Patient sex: F
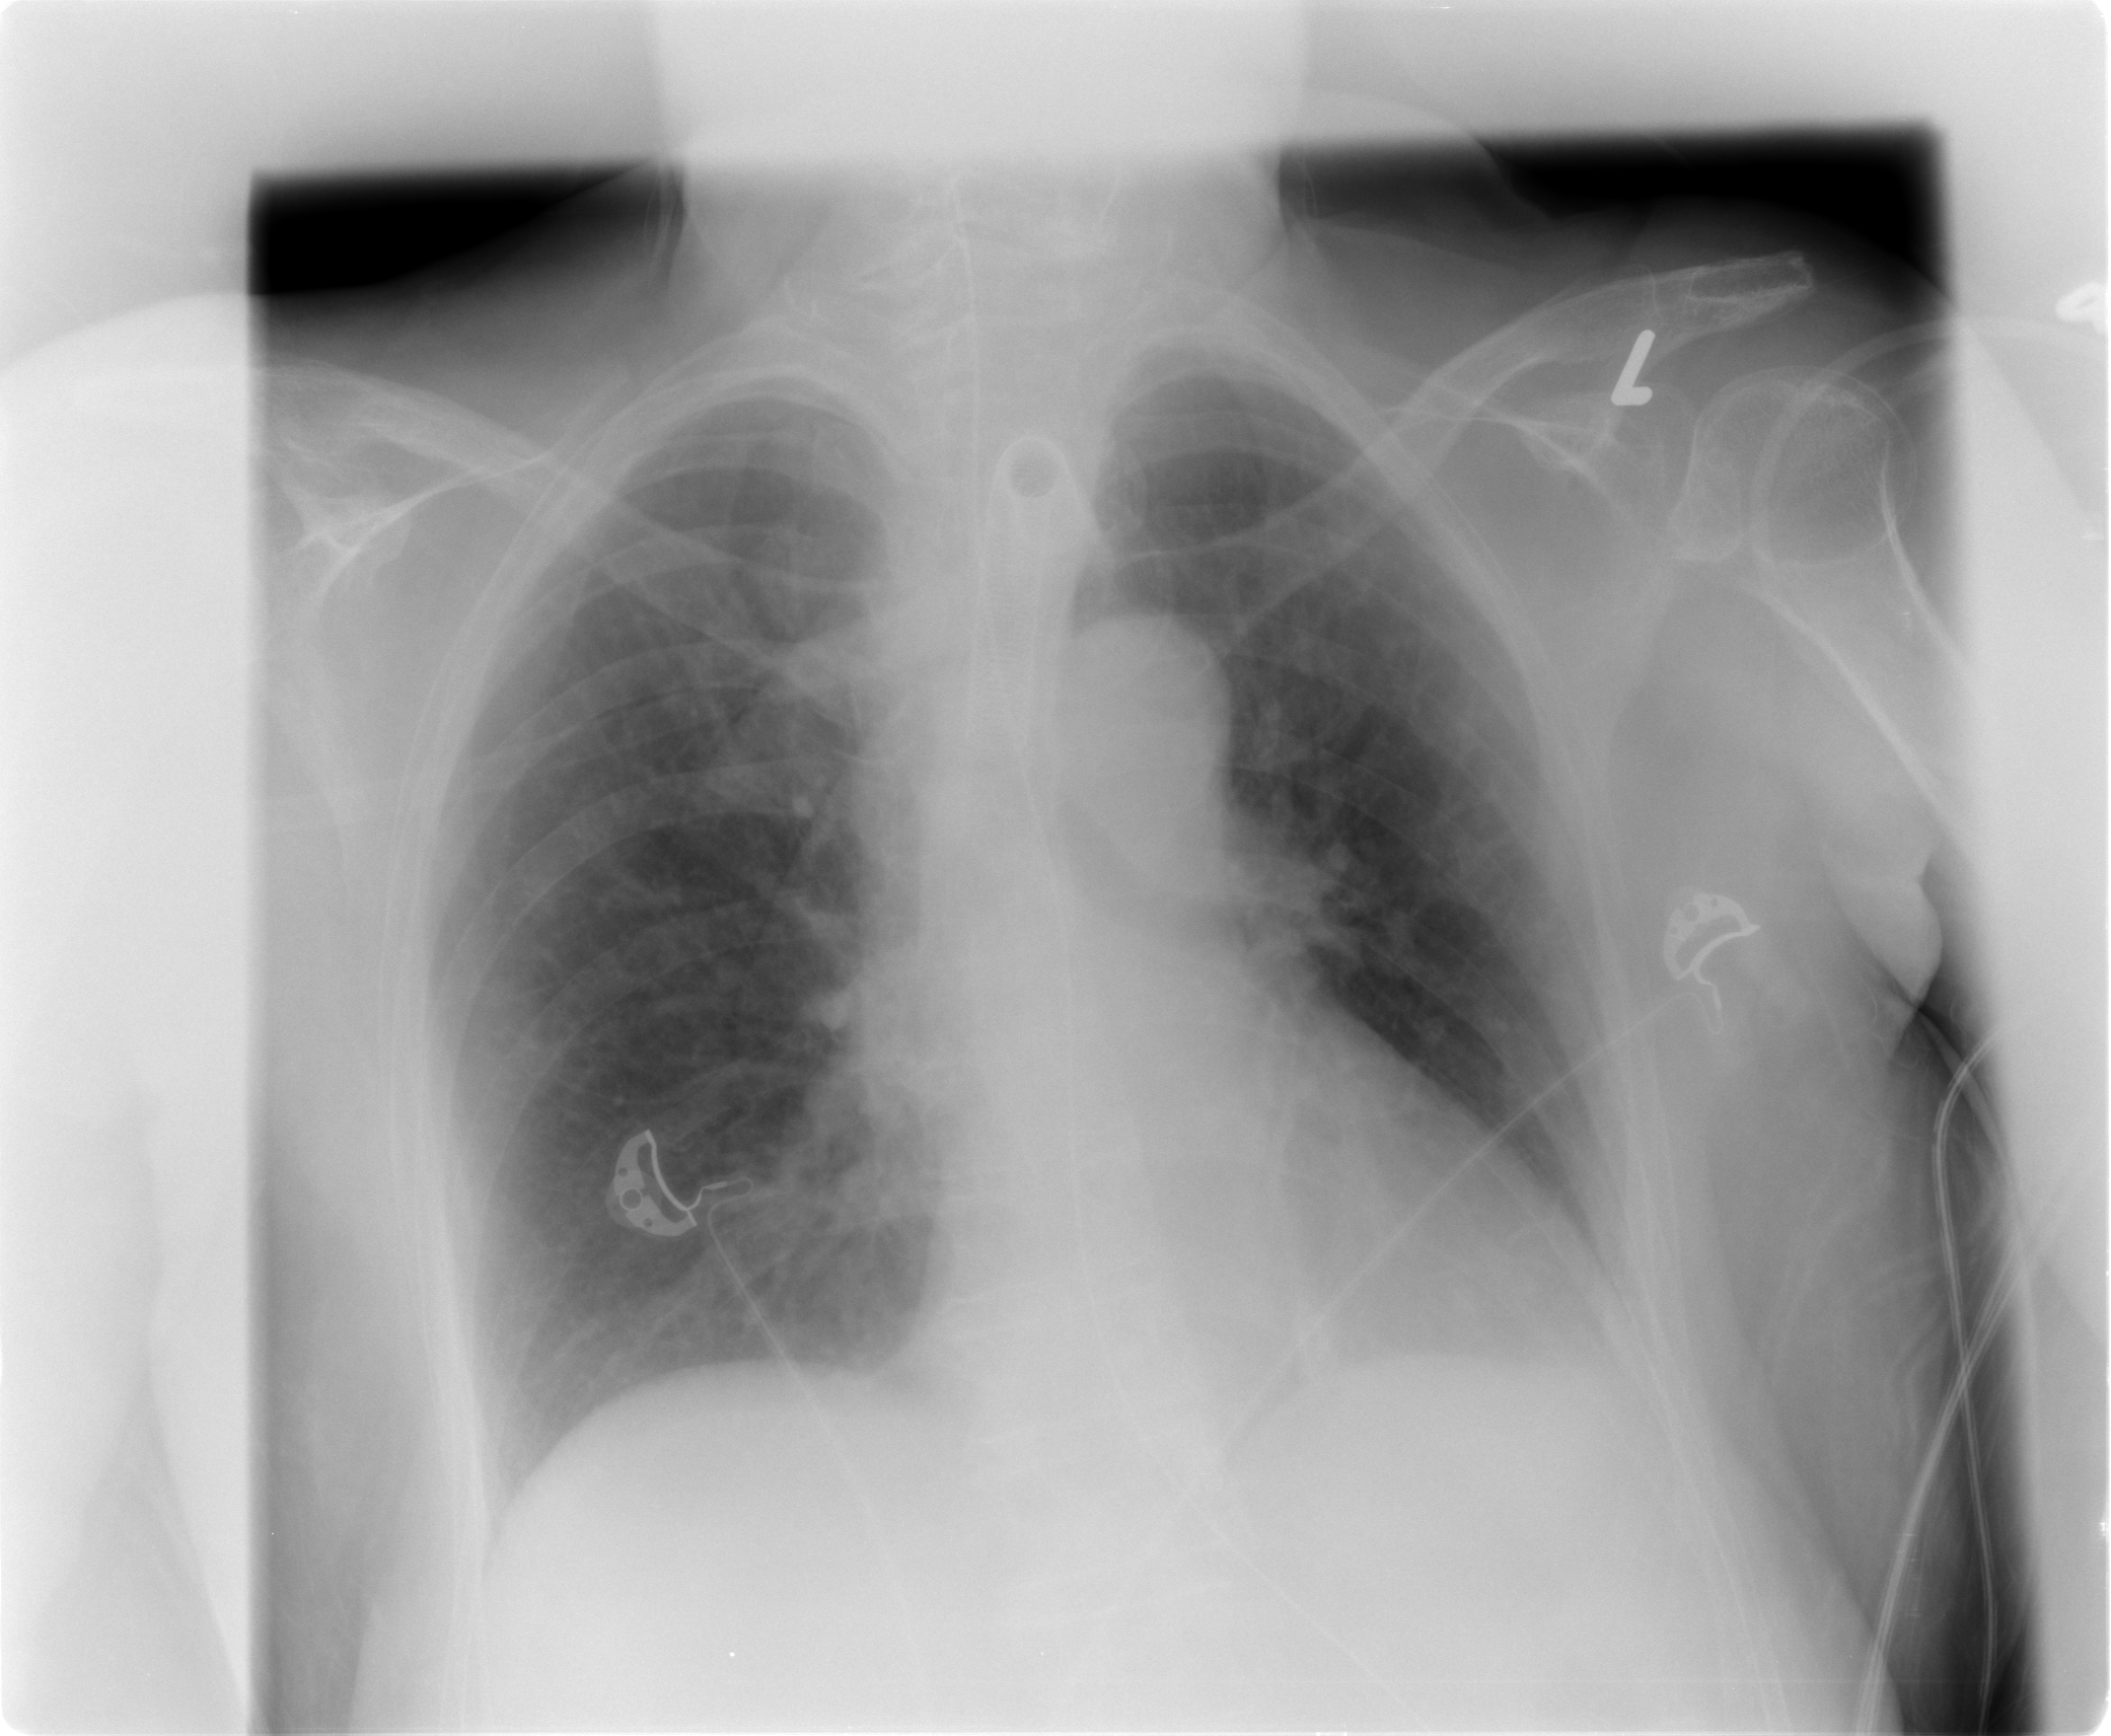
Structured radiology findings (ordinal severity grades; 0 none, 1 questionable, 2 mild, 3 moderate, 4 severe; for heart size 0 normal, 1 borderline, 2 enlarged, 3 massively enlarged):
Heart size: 0
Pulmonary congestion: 0
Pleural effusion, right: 0
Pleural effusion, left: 2
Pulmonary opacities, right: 0
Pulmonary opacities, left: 0
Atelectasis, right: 0
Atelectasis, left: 0